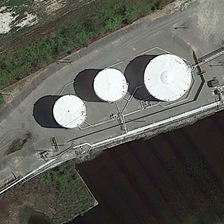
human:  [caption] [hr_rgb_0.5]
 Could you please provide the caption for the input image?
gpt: three white storage tanks in different sizes are between a river and some sparse green trees .

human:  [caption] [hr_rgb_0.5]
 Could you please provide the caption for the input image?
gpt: three white storage tanks in different sizes are between a river and some sparse green trees .

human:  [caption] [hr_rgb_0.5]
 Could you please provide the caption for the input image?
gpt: three white storage tanks in different sizes are between a river and some sparse green trees .

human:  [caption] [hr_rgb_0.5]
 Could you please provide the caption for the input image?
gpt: three white storage tanks in different sizes are between a river and some sparse green trees .

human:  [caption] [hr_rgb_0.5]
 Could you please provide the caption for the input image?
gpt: three white storage tanks in different sizes are between a river and some sparse green trees .